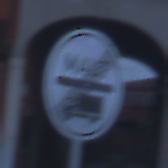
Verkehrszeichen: EndeMautpflicht
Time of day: Dawn
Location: Outdoor (Urban)
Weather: PartlyCloudy
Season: NotSpecified
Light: Natural